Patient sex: M
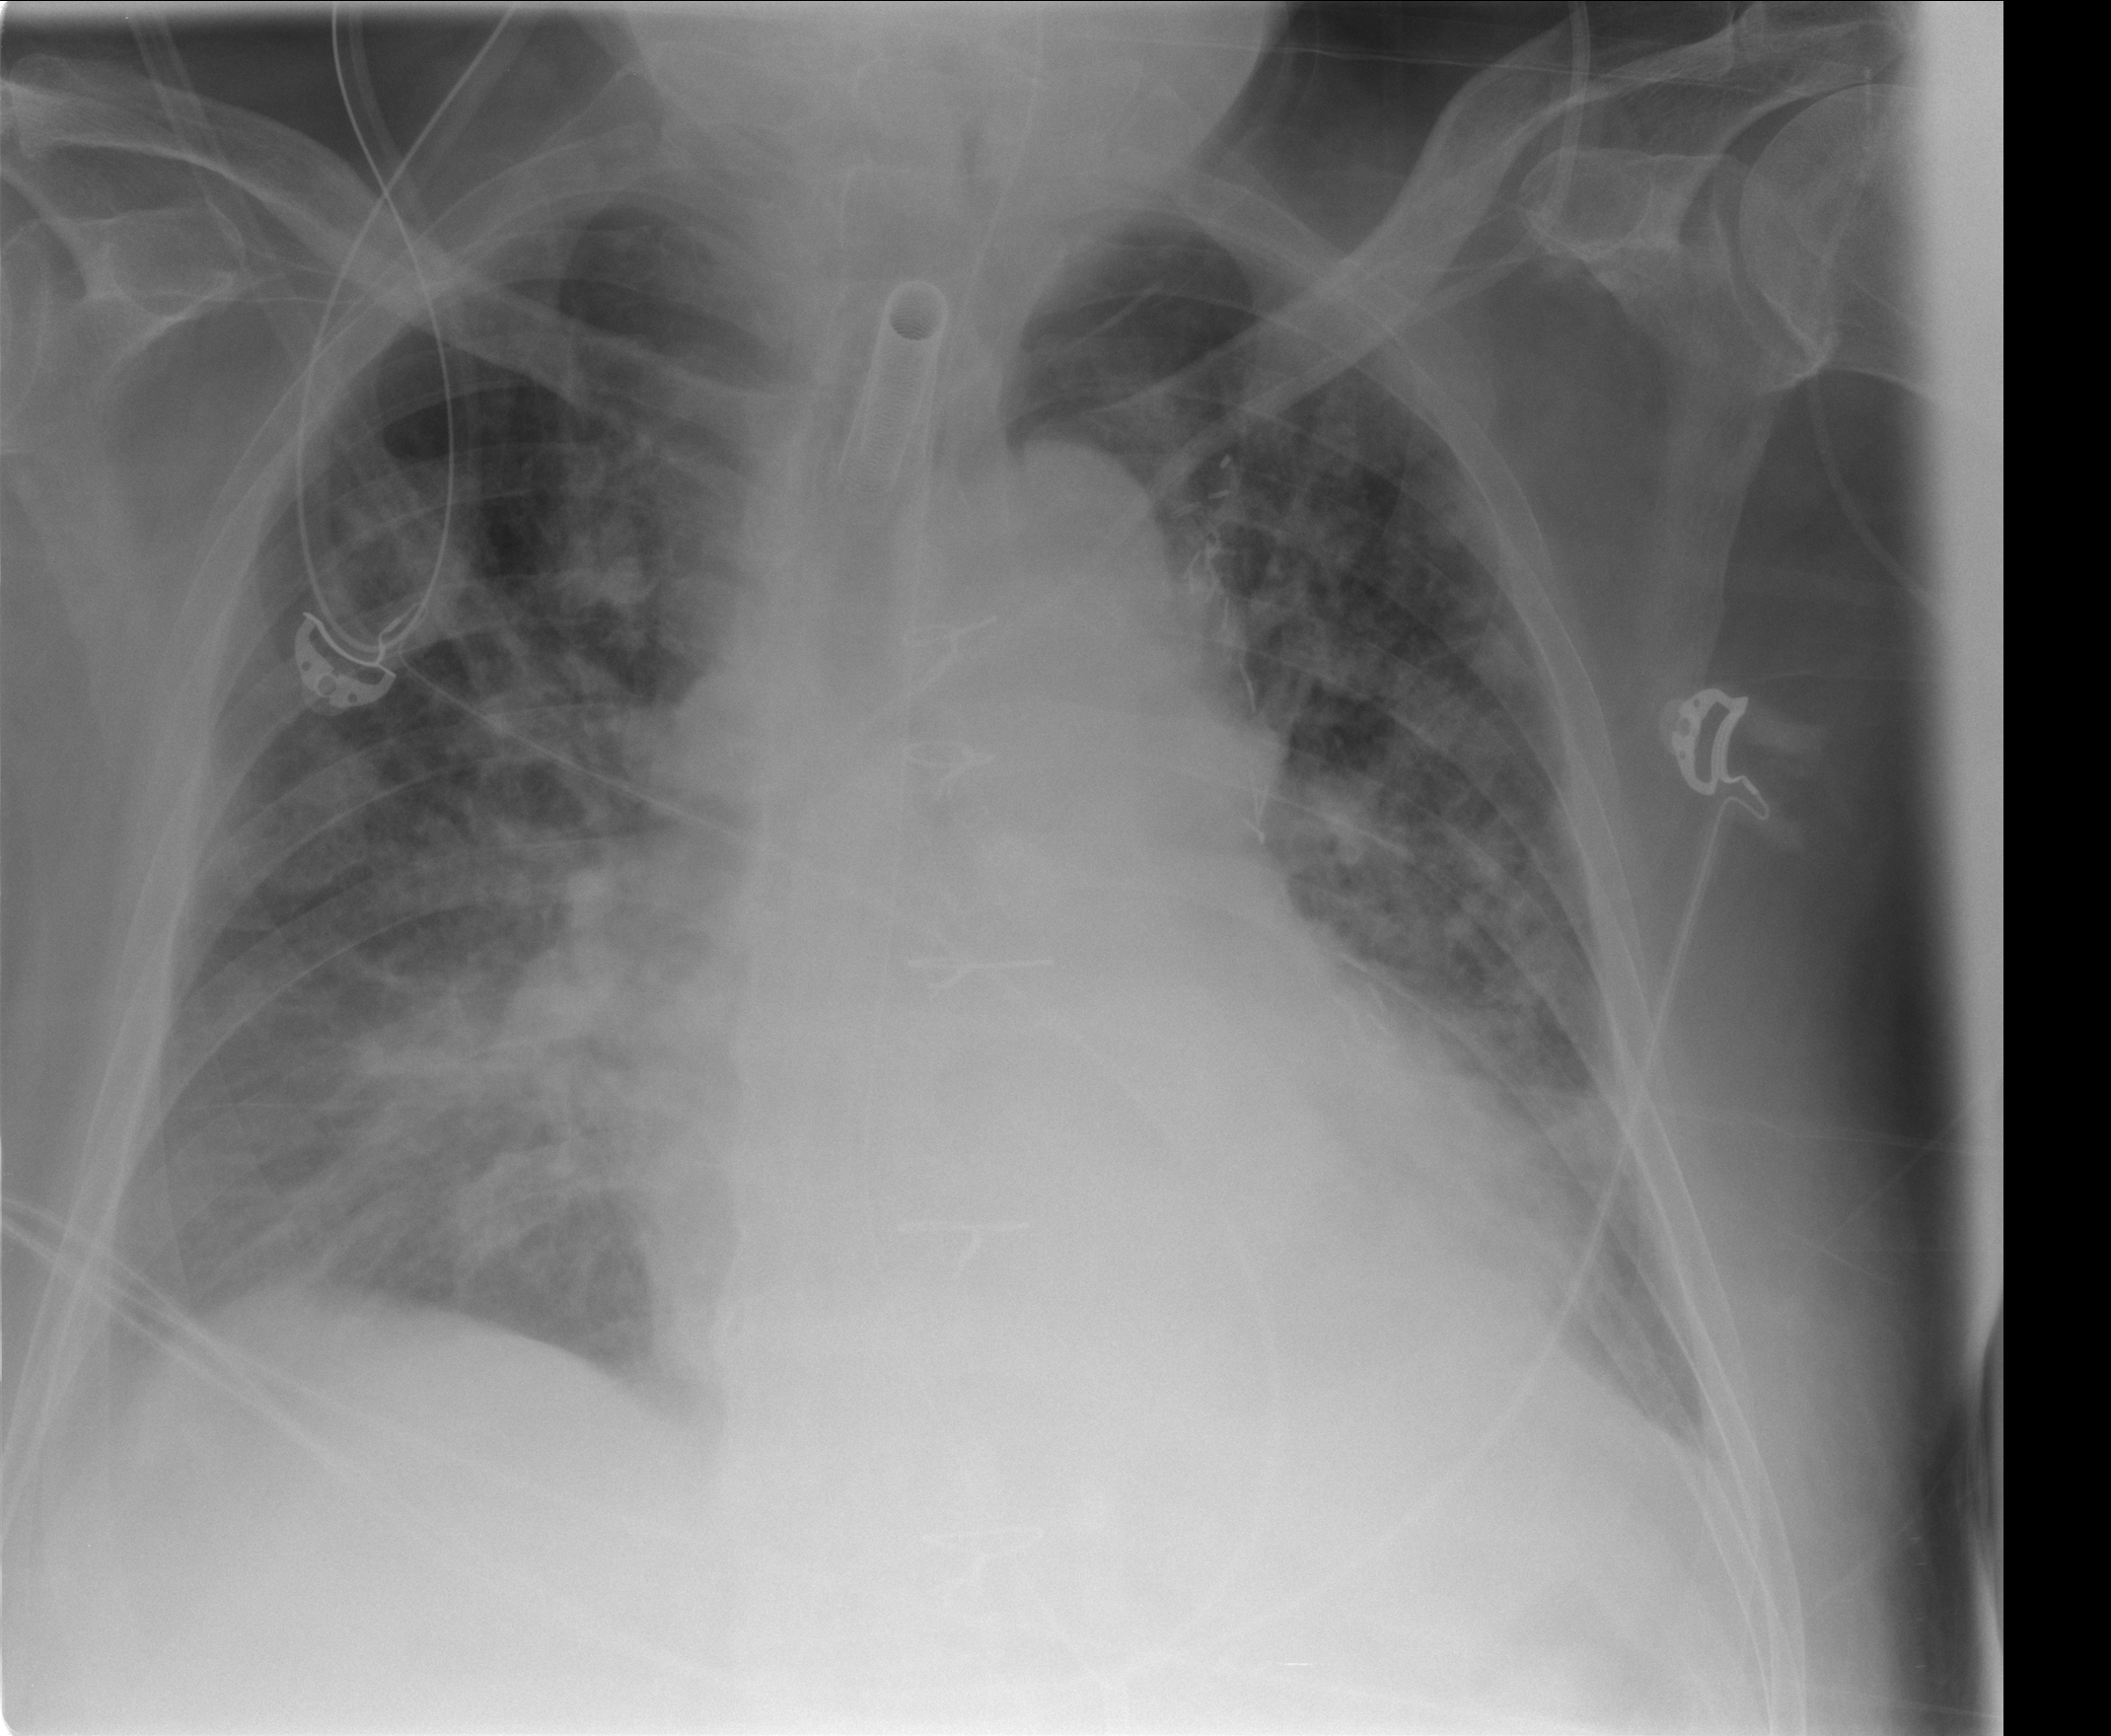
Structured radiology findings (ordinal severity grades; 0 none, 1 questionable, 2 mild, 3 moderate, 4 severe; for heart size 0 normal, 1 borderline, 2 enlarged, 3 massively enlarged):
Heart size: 2
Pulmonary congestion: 3
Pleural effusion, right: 2
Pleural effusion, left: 1
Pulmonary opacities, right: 3
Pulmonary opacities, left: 3
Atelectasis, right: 2
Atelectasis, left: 2